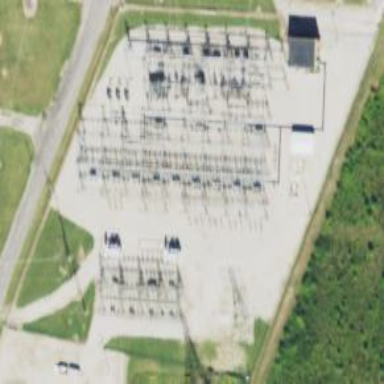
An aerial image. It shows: Outdoor power substation at the transmission level.